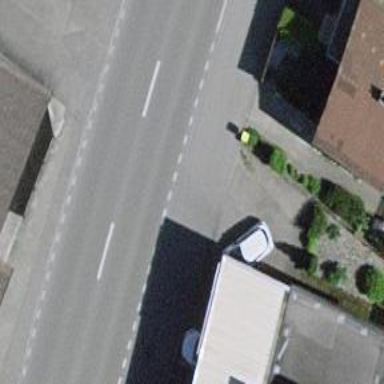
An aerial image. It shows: Post box is visible.